Aerial crown-view tile of a tropical tree (Barro Colorado Island, Panama), acquired 20250915:
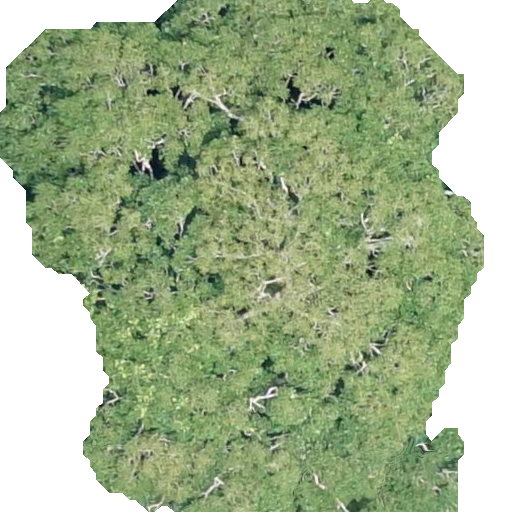
Species: Dipteryx oleifera
GBIF accepted scientific name: Dipteryx oleifera
Crown area: 294.148 m²